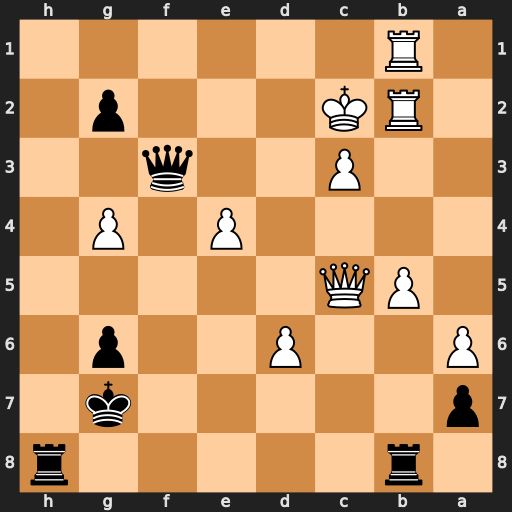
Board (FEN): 1r5r/p5k1/P2P2p1/1PQ5/4P1P1/2P2q2/1RK3p1/1R6
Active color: b
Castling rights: -
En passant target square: -
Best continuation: Qe2+ Kb3 Qxb5+ Qxb5 Rxb5+